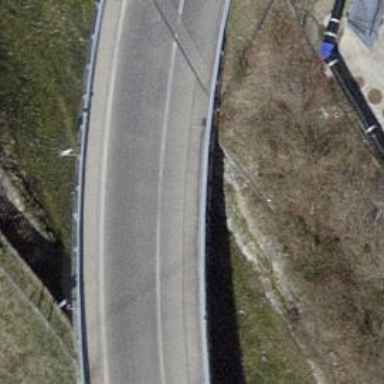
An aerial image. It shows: Bridge with asphalt surface. It is part of motorway link.